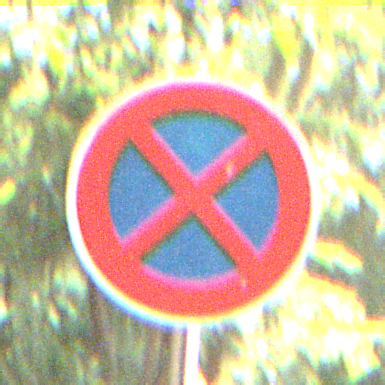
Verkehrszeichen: AbsolutesHalteverbot
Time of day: SunriseSunset
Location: Outdoor (Suburban)
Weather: Clear
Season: NotSpecified
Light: Natural